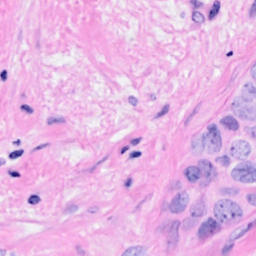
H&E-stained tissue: Breast